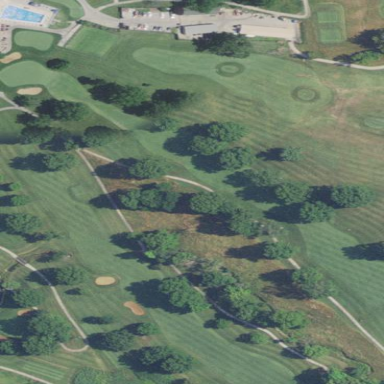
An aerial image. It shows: Golf fairway surrounded by grass.